Question: I am finding this concept hard to figure out. The scenario should go like this:
The picture is a datagridview contains 3 columns (Today, Tomorrow and The next day)
Let's say I've subtract the hours but if I will plot on 8am on column No. 1 (Tomorrow) then the difference will start on 17:00 (5pm) Column No. 0 (Today.
I only need the snippet code since I know the source code for subtraction already.
Datagridview :

EDIT: To avoid confusion, how to plot 14:00 on Today column 0 of Datagridview if I start to subtract from 08:00 of Column 1. (Only Business Hours from 8am to 5pm)
EDIT2: Source code as requested:
'''
For i As Integer = 0 To frmSchedule.DatagridSchedule.Rows.Count - 1
If cmbSelectAvailableTIme.SelectedItem.Equals(frmSchedule.DatagridSchedule.Rows(i).HeaderCell.Value) Then
frmSchedule.DatagridSchedule.Rows(i).Cells(0).Value = Info1 & Environment.NewLine & Info2 & Environment.NewLine & Info3 & Environment.NewLine & txtboxAccessories.Text.ToString & Environment.NewLine & INfo4
frmSchedule.DatagridSchedule.DefaultCellStyle.WrapMode = DataGridViewTriState.True
Dim datetime1 As DateTime = cmbSelectAvailableTIme.Text
Dim newDateTime As DateTime = datetime1.Subtract(New TimeSpan(0, TimeEstimate.Text, 0)).ToString("HH:mm")
StatusBillboard.DataGridViewBillboard.Rows(i).Cells(0).Value = Info1
StatusBillboard.DataGridViewBillboard.Rows(i).Cells(1).Value = Info2
StatusBillboard.DataGridViewBillboard.Rows(i).Cells(2).Value = Info2
StatusBillboard.DataGridViewBillboard.Rows(i).Cells(3).Value = INfo4
StatusBillboard.DataGridViewBillboard.Rows(i).Cells(4).Value = "Invoice"
StatusBillboard.DataGridViewBillboard.Rows(i).Cells(5).Value = "MP"
StatusBillboard.DataGridViewBillboard.Rows(i).Cells(6).Value = DateTime.Now.AddDays(1).ToString("MM/dd/yyyy") & " " & newDateTime
For i_scan As Integer = 0 To FrmFinalApproval.DatagridFinalApproval.Rows.Count - 1
For i_inspection As Integer = 0 To PreInspection.DatagridInspection.Rows.Count - 1
If cmbSelectAvailableTIme.SelectedItem.Equals(FrmFinalApproval.DatagridFinalApproval.Rows(i_scan).HeaderCell.Value) Then
cmbSelectAvailableTIme.Text = ""
cmbSelectAvailableTIme.Text = Format(newDateTime, "HH:mm")
Dim selectedIndex As Integer = cmbSelectAvailableTIme.FindStringExact(cmbSelectAvailableTIme.Text)
FrmFinalApproval.DatagridFinalApproval.Rows(selectedIndex).Cells(0).Value = Info1 & Environment.NewLine & Info2 & Environment.NewLine & Info3 & Environment.NewLine & txtboxAccessories.Text.ToString & Environment.NewLine & INfo4
FrmFinalApproval.DatagridFinalApproval.DefaultCellStyle.WrapMode = DataGridViewTriState.True
' cell.Style.BackColor = Color.LightSalmon
FrmFinalApproval.DatagridFinalApproval.Rows(selectedIndex).Cells(0).Style.BackColor = Color.LightYellow
FinalGridview = FrmFinalApproval.DatagridFinalApproval.Rows(selectedIndex).Cells(0).RowIndex
FInalGridview2 = FrmFinalApproval.DatagridFinalApproval.Rows(selectedIndex).Cells(0).ColumnIndex
End If
If cmbSelectAvailableTIme.SelectedItem.Equals(PreInspection.DatagridInspection.Rows(i_inspection).HeaderCell.Value) Then
cmbSelectAvailableTIme.Text = ""
cmbSelectAvailableTIme.Text = Format(newDateTime, "HH:mm")
Dim selectedIndex As Integer = cmbSelectAvailableTIme.FindStringExact(cmbSelectAvailableTIme.Text)
PreInspection.DatagridInspection.Rows(selectedIndex).Cells(0).Value = Info1 & Environment.NewLine & Info2 & Environment.NewLine & Info3 & Environment.NewLine & txtboxAccessories.Text.ToString & Environment.NewLine & INfo4
PreInspection.DatagridInspection.DefaultCellStyle.WrapMode = DataGridViewTriState.True
PreInspection.DatagridInspection.Rows(selectedIndex).Cells(0).Style.BackColor = Color.LightYellow
carwashInspect = PreInspection.DatagridInspection.Rows(selectedIndex).Cells(0).RowIndex
Carwashinspect2 = PreInspection.DatagridInspection.Rows(selectedIndex).Cells(0).ColumnIndex
End If
Next
Next
Dim datetime2 As DateTime = cmbSelectAvailableTIme.Text
Dim newDateTime2 As DateTime = datetime2.Subtract(New TimeSpan(0, TimeEstimate.Text, 0)).ToString("HH:mm")
cmbSelectAvailableTIme.Text = newDateTime2.ToString("HH:mm")
For i_scan2 As Integer = 0 To FrmCandCollection.DatagridCandCollection.Rows.Count - 1
For i_carwash As Integer = 0 To Carwash.DatagridCarwash.Rows.Count - 1
If cmbSelectAvailableTIme.SelectedItem.Equals(Carwash.DatagridCarwash.Rows(i_scan2).HeaderCell.Value) Then
Dim selectedIndex As Integer = cmbSelectAvailableTIme.FindStringExact(Carwash.DatagridCarwash.Rows(i_scan2).HeaderCell.Value)
FrmCandCollection.DatagridCandCollection.Rows(selectedIndex).Cells(0).Value = Info1 & Environment.NewLine & Info2 & Environment.NewLine & Info3 & Environment.NewLine & txtboxAccessories.Text.ToString & Environment.NewLine & INfo4
FrmCandCollection.DatagridCandCollection.DefaultCellStyle.WrapMode = DataGridViewTriState.True
CandCGridview = FrmCandCollection.DatagridCandCollection.Rows(selectedIndex).Cells(0).RowIndex
CandCGridview2 = FrmCandCollection.DatagridCandCollection.Rows(selectedIndex).Cells(0).ColumnIndex
End If
If cmbSelectAvailableTIme.SelectedItem.Equals(Carwash.DatagridCarwash.Rows(i_carwash).HeaderCell.Value) Then
Dim selectedIndex As Integer = cmbSelectAvailableTIme.FindStringExact(Carwash.DatagridCarwash.Rows(i_carwash).HeaderCell.Value)
Carwash.DatagridCarwash.Rows(selectedIndex).Cells(0).Value = Info1 & Environment.NewLine & Info2 & Environment.NewLine & Info3 & Environment.NewLine & txtboxAccessories.Text.ToString & Environment.NewLine & INfo4
Carwash.DatagridCarwash.DefaultCellStyle.WrapMode = DataGridViewTriState.True
CarwashGridview = Carwash.DatagridCarwash.Rows(selectedIndex).Cells(0).RowIndex
CarwashGridview2 = Carwash.DatagridCarwash.Rows(selectedIndex).Cells(0).ColumnIndex
End If
Next
Next
Dim datetime3 As DateTime = cmbSelectAvailableTIme.Text
Dim newDateTime3 As DateTime = datetime3.Subtract(New TimeSpan(0, TimeEstimate.Text, 0)).ToString("HH:mm")
cmbSelectAvailableTIme.Text = newDateTime3.ToString("HH:mm")
For i_scan3 As Integer = 0 To frmAccounting.DatagridAccounting.Rows.Count - 1
For i_caraccessories As Integer = 0 To frmAccessories.DatagridviewAccessories.Rows.Count - 1
For i_cashier As Integer = 0 To frmCashier.DatagridCashier.Rows.Count - 1
If cmbSelectAvailableTIme.SelectedItem.Equals(frmAccounting.DatagridAccounting.Rows(i_scan3).HeaderCell.Value) Then
Dim selectedIndex As Integer = cmbSelectAvailableTIme.FindStringExact(frmAccounting.DatagridAccounting.Rows(i_scan3).HeaderCell.Value)
frmAccounting.DatagridAccounting.Rows(selectedIndex).Cells(0).Value = Info1 & Environment.NewLine & Info2 & Environment.NewLine & Info3 & Environment.NewLine & txtboxAccessories.Text.ToString & Environment.NewLine & INfo4
frmAccounting.DatagridAccounting.DefaultCellStyle.WrapMode = DataGridViewTriState.True
AccountGridview = frmAccounting.DatagridAccounting.Rows(selectedIndex).Cells(0).RowIndex
AccountGridView2 = frmAccounting.DatagridAccounting.Rows(selectedIndex).Cells(0).ColumnIndex
End If
If cmbSelectAvailableTIme.SelectedItem.Equals(frmAccessories.DatagridviewAccessories.Rows(i_caraccessories).HeaderCell.Value) Then
Dim selectedIndex As Integer = cmbSelectAvailableTIme.FindStringExact(frmAccessories.DatagridviewAccessories.Rows(i_caraccessories).HeaderCell.Value)
frmAccessories.DatagridviewAccessories.Rows(selectedIndex).Cells(0).Value = Info1 & Environment.NewLine & Info2 & Environment.NewLine & Info3 & Environment.NewLine & txtboxAccessories.Text.ToString & Environment.NewLine & INfo4
frmAccessories.DatagridviewAccessories.DefaultCellStyle.WrapMode = DataGridViewTriState.True
AccessoriesGridview = frmAccessories.DatagridviewAccessories.Rows(selectedIndex).Cells(0).RowIndex
AccessoriesGridview2 = frmAccessories.DatagridviewAccessories.Rows(selectedIndex).Cells(0).ColumnIndex
End If
If cmbSelectAvailableTIme.SelectedItem.Equals(frmCashier.DatagridCashier.Rows(i_cashier).HeaderCell.Value) Then
Dim selectedIndex As Integer = cmbSelectAvailableTIme.FindStringExact(frmCashier.DatagridCashier.Rows(i_cashier).HeaderCell.Value)
frmCashier.DatagridCashier.Rows(selectedIndex).Cells(0).Value = Info1 & Environment.NewLine & Info2 & Environment.NewLine & Info3 & Environment.NewLine & txtboxAccessories.Text.ToString & Environment.NewLine & INfo4
frmCashier.DatagridCashier.DefaultCellStyle.WrapMode = DataGridViewTriState.True
AccessoriesGridview = frmCashier.DatagridCashier.Rows(selectedIndex).Cells(0).RowIndex
AccessoriesGridview2 = frmCashier.DatagridCashier.Rows(selectedIndex).Cells(0).ColumnIndex
End If
Next
Next
Next
Dim datetime4 As DateTime = cmbSelectAvailableTIme.Text
Dim newDateTime4 As DateTime = datetime4.Subtract(New TimeSpan(0, TimeEstimate.Text, 0)).ToString("HH:mm")
cmbSelectAvailableTIme.Text = newDateTime4.ToString("HH:mm")
For i_scan4 As Integer = 0 To FrmInsurance.DatagridInsurance.Rows.Count - 1
If cmbSelectAvailableTIme.SelectedItem.Equals(FrmInsurance.DatagridInsurance.Rows(i_scan4).HeaderCell.Value) Then
Dim selectedIndex As Integer = cmbSelectAvailableTIme.FindStringExact(cmbSelectAvailableTIme.Text)
FrmInsurance.DatagridInsurance.Rows(selectedIndex).Cells(0).Value = Info1 & Environment.NewLine & Info2 & Environment.NewLine & Info3 & Environment.NewLine & txtboxAccessories.Text.ToString & Environment.NewLine & INfo4
FrmInsurance.DatagridInsurance.DefaultCellStyle.WrapMode = DataGridViewTriState.True
InsuranceGridView = FrmInsurance.DatagridInsurance.Rows(selectedIndex).Cells(0).RowIndex
InsuranceGridview2 = FrmInsurance.DatagridInsurance.Rows(selectedIndex).Cells(0).ColumnIndex
End If
Next
Dim datetime5 As DateTime = cmbSelectAvailableTIme.Text
Dim newDateTime5 As DateTime = datetime5.Subtract(New TimeSpan(0, TimeEstimate.Text, 0)).ToString("HH:mm")
cmbSelectAvailableTIme.Text = newDateTime5.ToString("HH:mm")
For i_scan5 As Integer = 0 To frmFinancing.DatagridFinancing.Rows.Count - 1
If cmbSelectAvailableTIme.SelectedItem.Equals(frmFinancing.DatagridFinancing.Rows(i_scan5).HeaderCell.Value) Then
Dim selectedIndex As Integer = cmbSelectAvailableTIme.FindStringExact(cmbSelectAvailableTIme.Text)
frmFinancing.DatagridFinancing.Rows(selectedIndex).Cells(0).Value = Info1 & Environment.NewLine & Info2 & Environment.NewLine & Info3 & Environment.NewLine & txtboxAccessories.Text.ToString & Environment.NewLine & INfo4
frmFinancing.DatagridFinancing.DefaultCellStyle.WrapMode = DataGridViewTriState.True
FinancingGridView = frmFinancing.DatagridFinancing.Rows(selectedIndex).Cells(0).RowIndex
FinancingGRidview2 = frmFinancing.DatagridFinancing.Rows(selectedIndex).Cells(0).ColumnIndex
End If
Next
Dim datetime6 As DateTime = cmbSelectAvailableTIme.Text
Dim newDateTime6 As DateTime = datetime6.Subtract(New TimeSpan(0, TimeEstimate.Text, 0)).ToString("HH:mm")
cmbSelectAvailableTIme.Text = newDateTime6.ToString("HH:mm")
For i_scan6 As Integer = 0 To frmINvoice.DatagridInvoice.Rows.Count - 1
If cmbSelectAvailableTIme.SelectedItem.Equals(frmINvoice.DatagridInvoice.Rows(i_scan6).HeaderCell.Value) Then
Dim selectedIndex As Integer = cmbSelectAvailableTIme.FindStringExact(cmbSelectAvailableTIme.Text)
frmINvoice.DatagridInvoice.Rows(selectedIndex).Cells(0).Value = Info1 & Environment.NewLine & Info2 & Environment.NewLine & Info3 & Environment.NewLine & txtboxAccessories.Text.ToString & Environment.NewLine & INfo4
frmINvoice.DatagridInvoice.DefaultCellStyle.WrapMode = DataGridViewTriState.True
InvoiceGridView = frmINvoice.DatagridInvoice.Rows(selectedIndex).Cells(0).RowIndex
InvoiceGridView2 = frmINvoice.DatagridInvoice.Rows(selectedIndex).Cells(0).ColumnIndex
End If
Next
End If
Next
'''
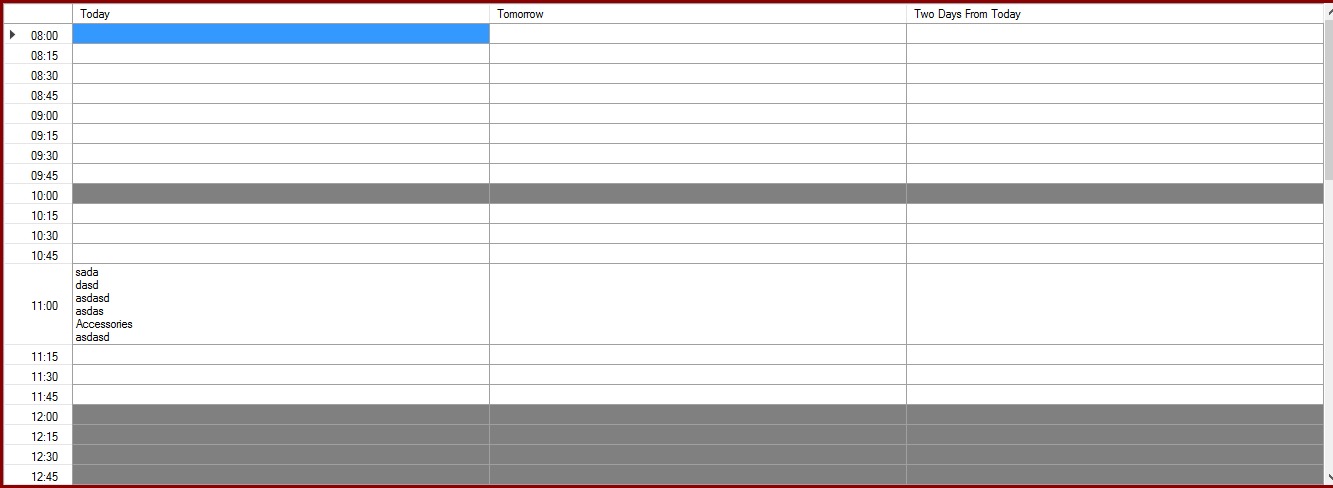
Answer: Depending on when business hours end on one day and start on the next, just need to check if the new time is before the start of the next day's business hours and if it is, then subtract the additional hours.
Here's an example
End Time: 09:00
Time Estimate : 05:00 (5 hours)
Subtract 5 hours from end time to get start time - 04:00
Is 04:00 before that day's business hours? Yes
If business hours are 08:00 to 17:00 then subtract the number of non business hours.
This code should do it.
'''
Dim duration As New TimeSpan
Dim startTimeOfBusinessHours As Integer = 8
Dim endTimeOfBusinessHours As Integer = 17
'calculate the number of hours between end and start of business hours
Dim nonBusinessHourseBetweeDays As Integer = 24 + startTimeOfBusinessHours - endTimeOfBusinessHours
'parse duration as timespan
duration = TimeSpan.Parse(TimeEstimate.Text)
'create datetime for start of business hours of the date in DateTime1
Dim businessHoursStart As Date = New Date(datetime1.Year, datetime1.Month, datetime1.Day, startTimeOfBusinessHours, 0, 0, 0)
'calculate the Start time for the plot
Dim newDateTime As DateTime = datetime1.Subtract(duration)
'If the start time of the plot is before the start of busines hours on the end day then subtract
'the number of non business hourse
If newDateTime < businessHoursStart Then
newDateTime.Subtract(New TimeSpan(nonBusinessHourseBetweeDays, 0, 0))
End If
'''
If your working week is not 7 days, then you will need to add more code to allow for non business days as well.